Question: Running into a bit of a conundrum.

The following image is a site title area and has a background image (to the body of the HTML document). I am then throwing in transparent background to the entire container (which is basically a cross-browser translucent background -- dark brown). On top of that, I am using a PNG-24 slice for the darker edges. The part I'm stuck on is utilizing :before and :after (or if it's even possible) to create the "orange" lines on either side of the title. Normally, this would be as simple as applying the orange line as one solid image for example and then applying a background color to the 'h1', but in this case, we are working with transparent background images, which won't work. I've been bumping my head against the wall for a while with this one, but am at a loss if it's even possible - I haven't found an HTML entity for HR if that would work). Any help would be greatly appreciated. Thanks!
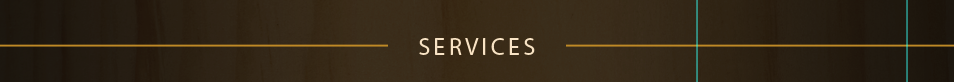
Answer: If your header is one-line (and therefore disabling line-wrapping is acceptable), you can use table presentation:
'''
<style>
H2 {display: table; width: 100%; }
H2 > SPAN {display: table-cell; white-space: nowrap; vertical-align: middle; }
H2 > SPAN:first-child + SPAN {padding: 0 .5em; width: 1px; }
/* Non-empty content and transparent color are needed for Opera
that otherwise does not display element as table.*/
H2 > SPAN:first-child:before,
H2 > SPAN + SPAN + SPAN:before {border-top: 1px solid #ccc;
color: transparent; content: "."; display: block;
height: 0; width: 100%; }
</style>
<h2><span></span><span>Services</span><span></span></h2>
'''